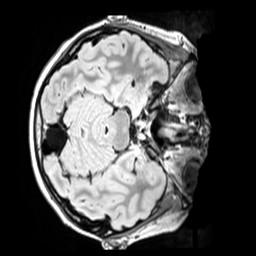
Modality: FLAIR
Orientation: axial
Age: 10
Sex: male
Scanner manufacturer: siemens
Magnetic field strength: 3 T
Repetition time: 5 s
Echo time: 0.388 s